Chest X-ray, PA view. Patient: 19 years old, sex M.
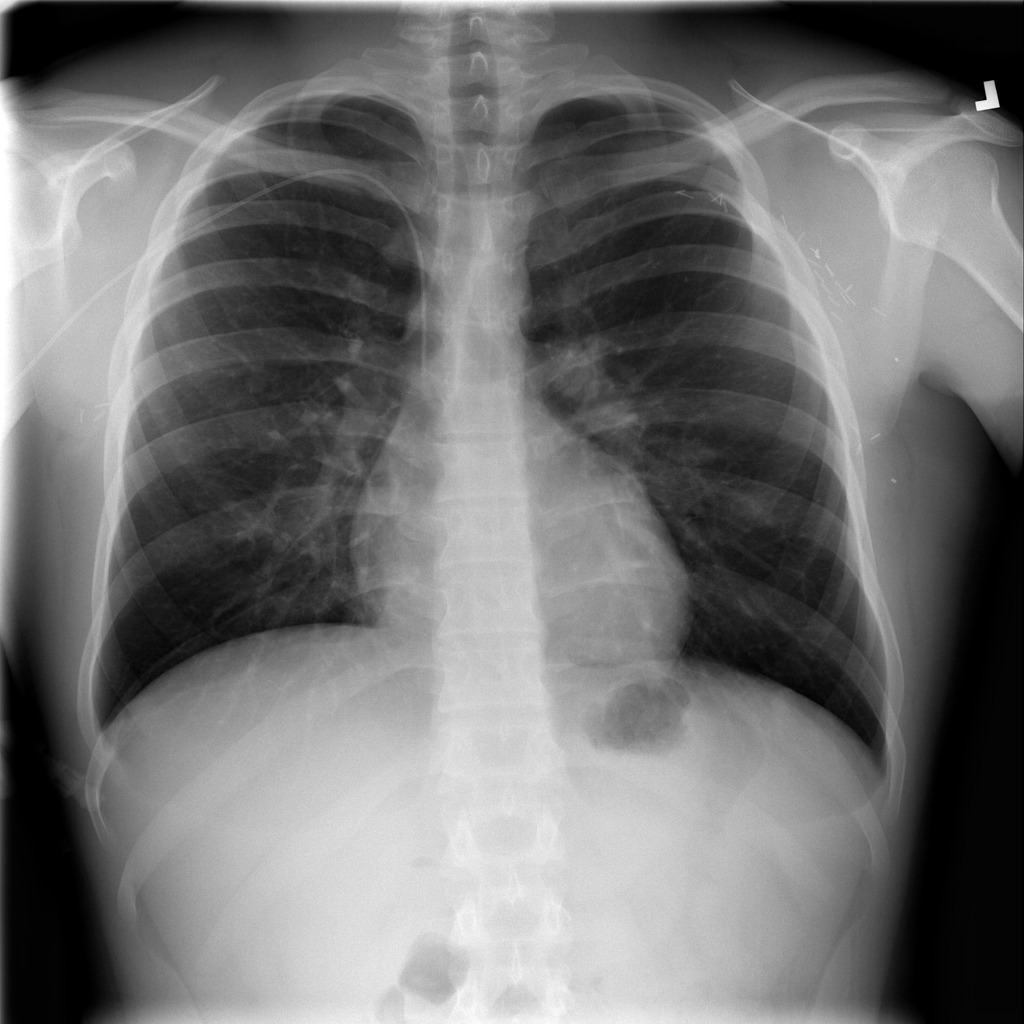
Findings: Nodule